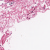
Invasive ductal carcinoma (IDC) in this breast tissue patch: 0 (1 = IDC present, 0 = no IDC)